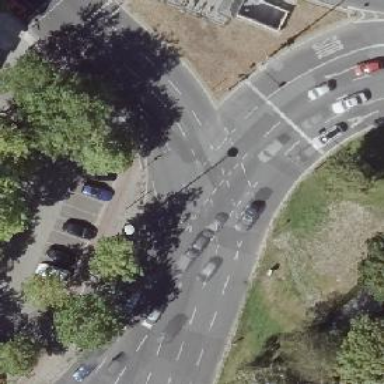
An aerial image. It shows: Primary highway with asphalt surface and circular junction.